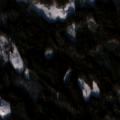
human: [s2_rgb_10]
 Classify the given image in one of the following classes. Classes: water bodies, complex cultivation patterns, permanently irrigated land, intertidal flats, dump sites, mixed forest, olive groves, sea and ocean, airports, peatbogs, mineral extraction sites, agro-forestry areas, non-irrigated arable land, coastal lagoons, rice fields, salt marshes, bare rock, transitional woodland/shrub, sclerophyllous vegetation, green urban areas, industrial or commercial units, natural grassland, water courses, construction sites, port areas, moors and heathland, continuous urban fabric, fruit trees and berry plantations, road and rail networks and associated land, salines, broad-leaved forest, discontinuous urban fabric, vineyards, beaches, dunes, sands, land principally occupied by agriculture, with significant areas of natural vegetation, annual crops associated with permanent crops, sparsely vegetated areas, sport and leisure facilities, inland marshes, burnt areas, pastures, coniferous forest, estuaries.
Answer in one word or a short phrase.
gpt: coniferous forest, mixed forest